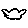
Label: cloud